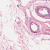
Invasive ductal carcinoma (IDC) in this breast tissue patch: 0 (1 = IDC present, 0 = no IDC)